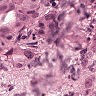
Metastatic tissue present: yes